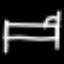
Label: bed